Question: I am having an issue with rendering my embedded font in Firefox. It works and looks nice and crisp on Webkit but not in Firefox. I'm using latest versions in both browsers in OS X.
'''
@font-face{
font-family:AvantGardeM;
font-style:normal;
font-weight:normal;
src:url("../font/AvantGardeM.eot");
src:local("☺️"),
url("../font/AvantGardeM.ttf") format("truetype"),
url("../font/AvantGardeM.woff") format("woff"),
url("../font/AvantGardeM.svg") format("svg")
}
'''
I'm also attaching a sample screenshot. First one is Chrome, second and third is Firefox.

I've noticed small issues with some images too. Any suggestions? Thanks.
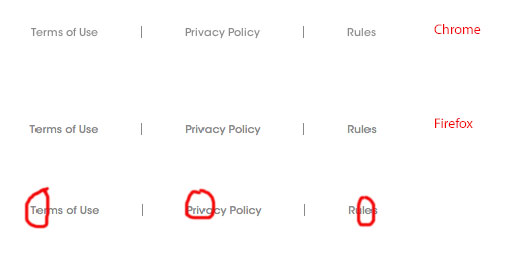
Answer: The problem was with my external display's display adapter.